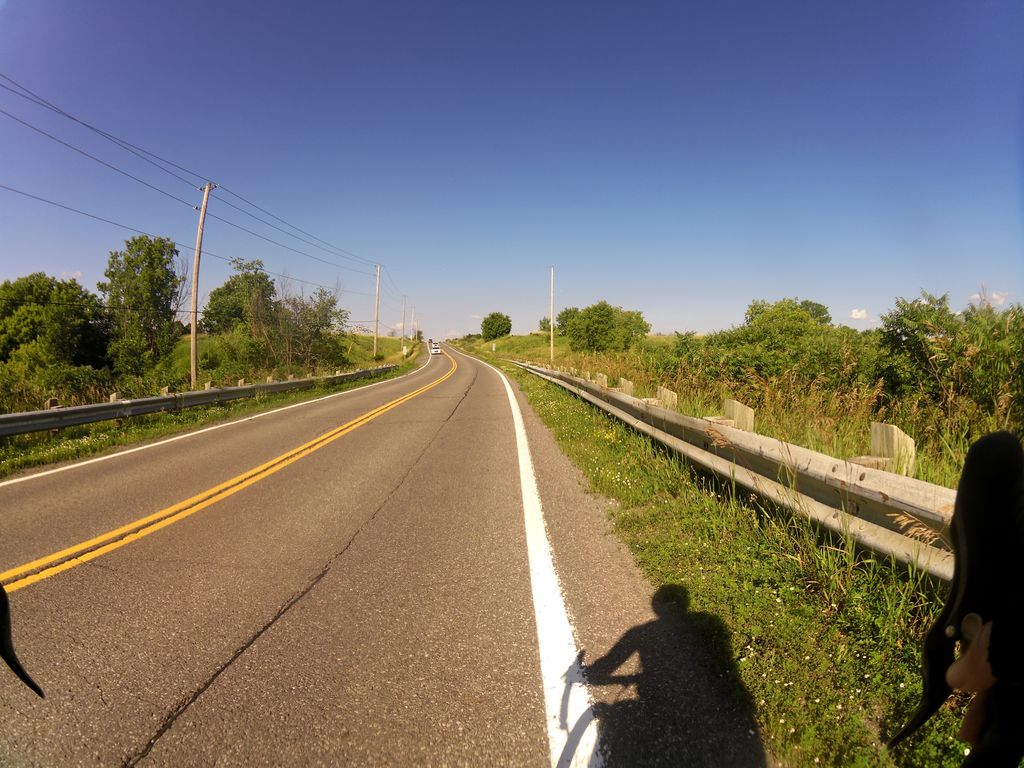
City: ottawa-gatineau